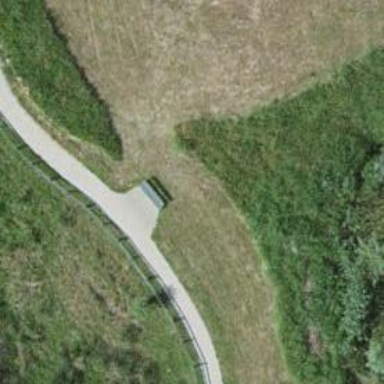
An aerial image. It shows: Bench for seating.